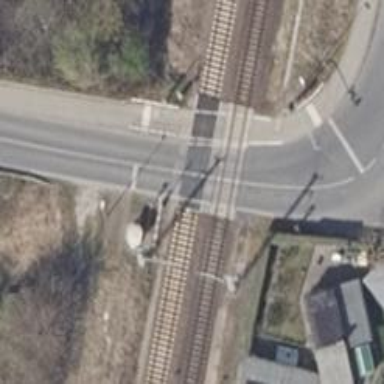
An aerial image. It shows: Railway level crossing.